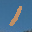
Label: 1